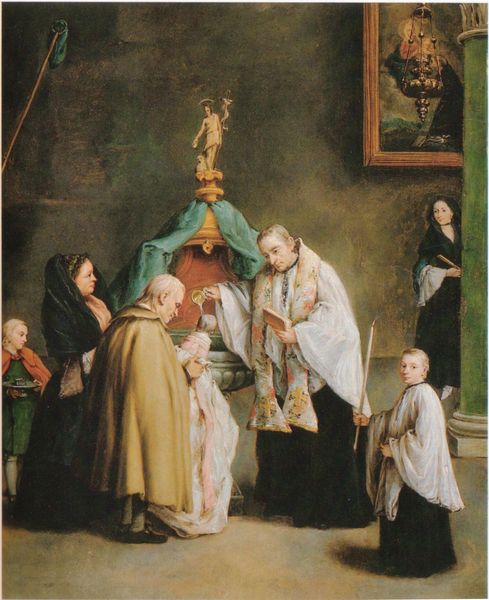
Titel: Taufe
Künstler: Pietro Longhi
Standort: Venezia
Institution: Galleria Querini Stampalia
Schlagwörter: blau, dunkel, gemälde, mann, umhang, wasser, weiß, frauen, gelb, grün, menschen, ausschnitt, bunt, frau, hell, hintergrund, kleid, kleider, lampe, licht, männer, schwarz, szene, säule, türkis, zimmer, blick, rot, schal, schleier, tuch, leute, malerei, feier, gesichter, wand, barock, bibel, diener, falten, gesicht, halten, johannes, kleidung, mensch, tablett, tragen, täufer, bild, kirche, boden, figur, gewand, gold, kostüm, kutte, mantel, reich, tücher, eltern, familie, gewänder, kind, mutter, vater, kontrast, genre, kinder, szenerie, skulptur, statue, schärpe, spanien, hinter, stab, zuschauer, farbe, baby, figuren, glanz, kerze, bett, robe, leuchter, stube, plastik, rüschen, stola, foto, fotografie, buch, religion, becken, knien, scherpe, beutel, zeremonie, statuette, altar, kleinkind, talar, pfarrer, öllampe, christus, jesus, wohlhabend, messdiener, messe, ministrant, pastor, priester, segen, segnen, baldachin, heiliger, dorisch, golden, heilig, taufe, verstecken, acht, purpur, ornat, geburt, säugling, mann frau, taufbecken, johannes der täufer, weihwasser, taufen, evangelisch, gießen, neugeborenes, beobachtung, katholisch, helfer, intim, feierlich, mantilla, säckel, christophorus, taufkleid, pallium, soutane, protestant, pate, nild, taufstein, administrant, kollekte, taufkerze, täufling, zimmerbrunnen, mitter, le, 7 personen, weihbecken, taufkelle, klingelbeutel, priseter, nkend, pastro, minstrant, wasser schale